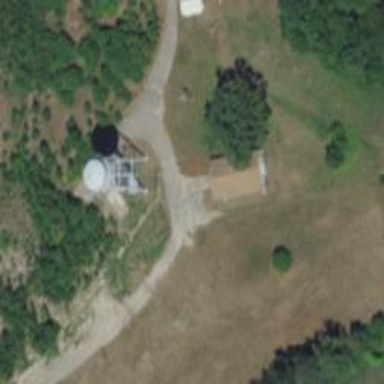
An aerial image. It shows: Water tower that is man-made.